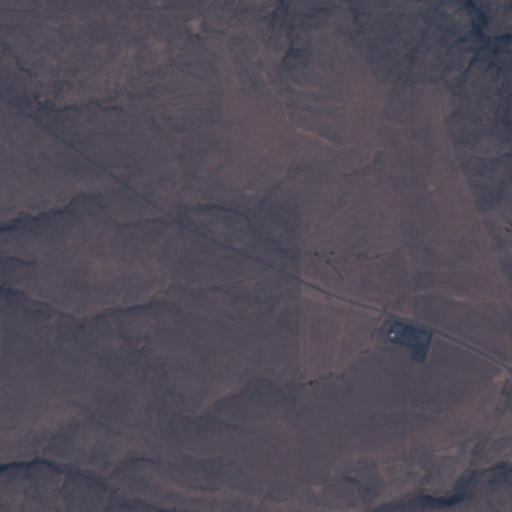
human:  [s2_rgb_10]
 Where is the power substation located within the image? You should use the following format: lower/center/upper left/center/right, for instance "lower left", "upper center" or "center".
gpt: The power substation is located in the lower right of the image.
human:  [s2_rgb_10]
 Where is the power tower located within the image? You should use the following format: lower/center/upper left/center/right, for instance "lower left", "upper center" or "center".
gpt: The power tower is located in the right of the image.
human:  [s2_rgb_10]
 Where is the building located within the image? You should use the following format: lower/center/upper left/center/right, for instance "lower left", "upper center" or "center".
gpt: The building is located in the center right of the image.
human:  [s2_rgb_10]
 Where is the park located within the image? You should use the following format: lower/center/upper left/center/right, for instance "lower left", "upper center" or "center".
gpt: There is no park in the image.